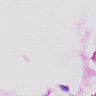
Metastatic tissue present: no